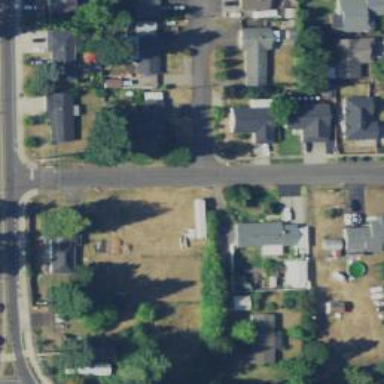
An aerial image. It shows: Residential road with sidewalk on the left.